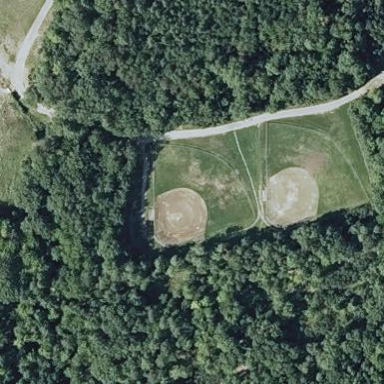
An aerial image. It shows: Softball pitch for leisure sports.